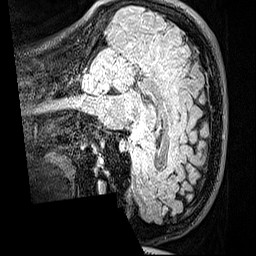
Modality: FLAIR
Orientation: sagittal
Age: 22
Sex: male
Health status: healthy
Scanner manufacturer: siemens
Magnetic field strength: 3 T
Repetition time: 5 s
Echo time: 0.388 s